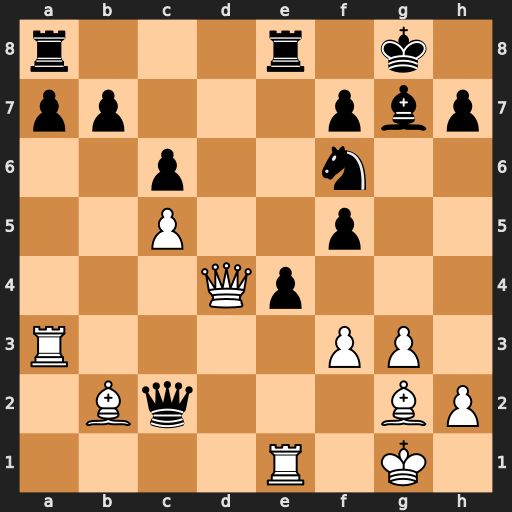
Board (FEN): r3r1k1/pp3pbp/2p2n2/2P2p2/3Qp3/R4PP1/1Bq3BP/4R1K1
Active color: w
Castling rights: -
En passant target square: -
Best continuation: Rc1 Qxc1+ Bxc1